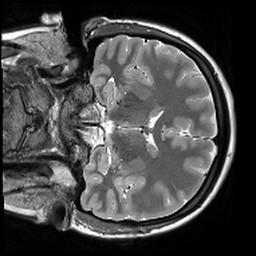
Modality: T2starw
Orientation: coronal
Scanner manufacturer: siemens
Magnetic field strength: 3 T
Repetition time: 9.86 s
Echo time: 0.05 s